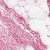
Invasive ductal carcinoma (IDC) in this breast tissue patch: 0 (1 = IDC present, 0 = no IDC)